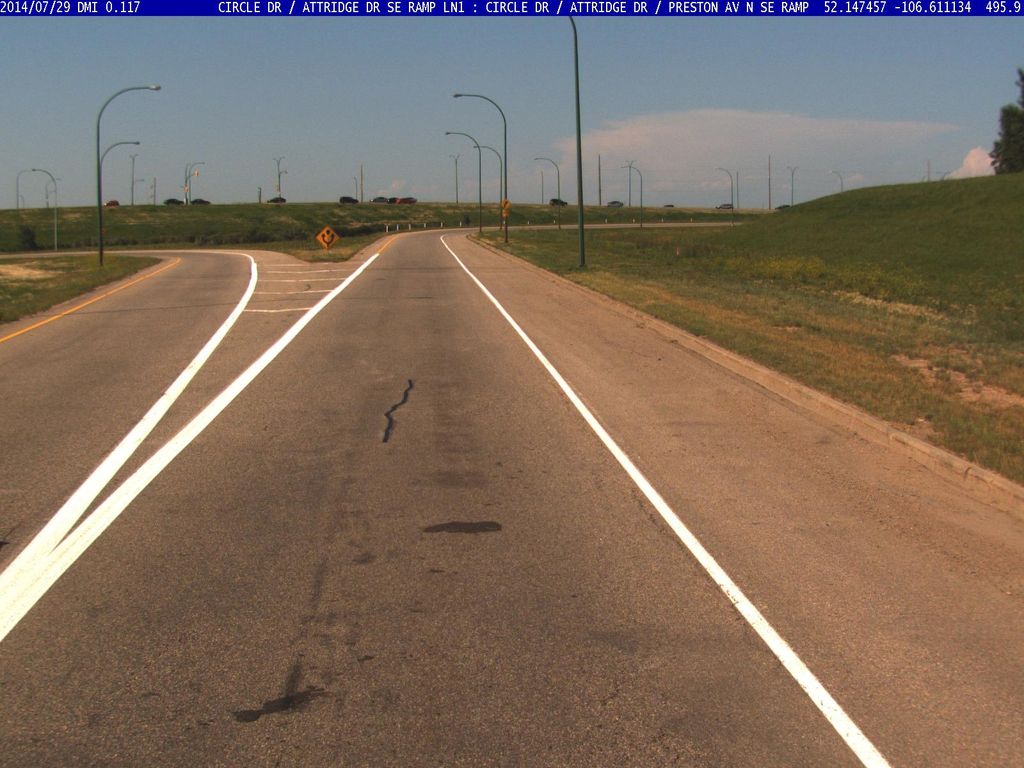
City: saskatoon